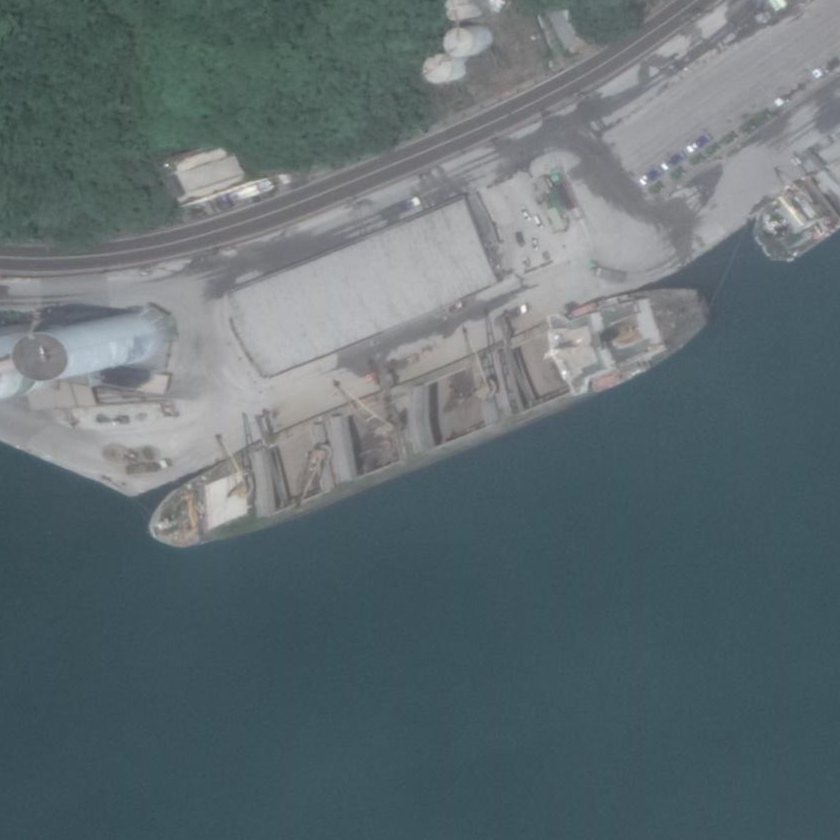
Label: civil